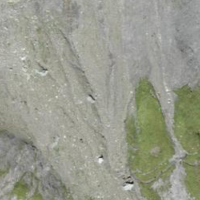
EUNIS habitat code: 48
Species observed at this site:
Parnassia palustris
Chamaenerion dodonaei
Chamaenerion fleischeri